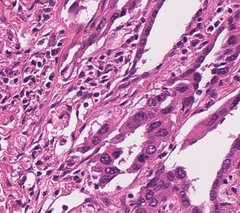
Tumor epithelial tissue: yes
Tumor-associated stroma tissue: yes
Normal tissue: no